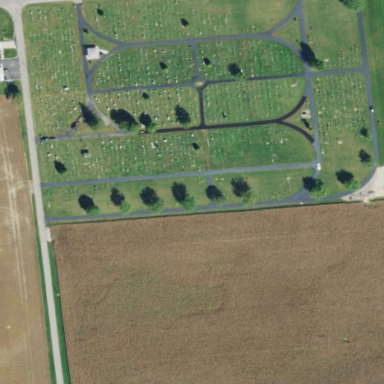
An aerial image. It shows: Cemetery.